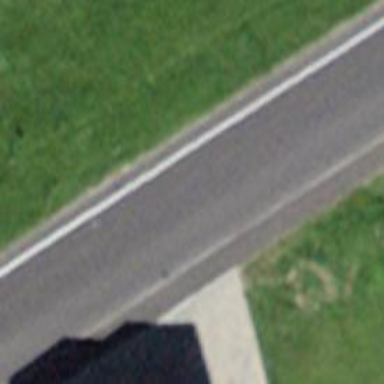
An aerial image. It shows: Tertiary road.